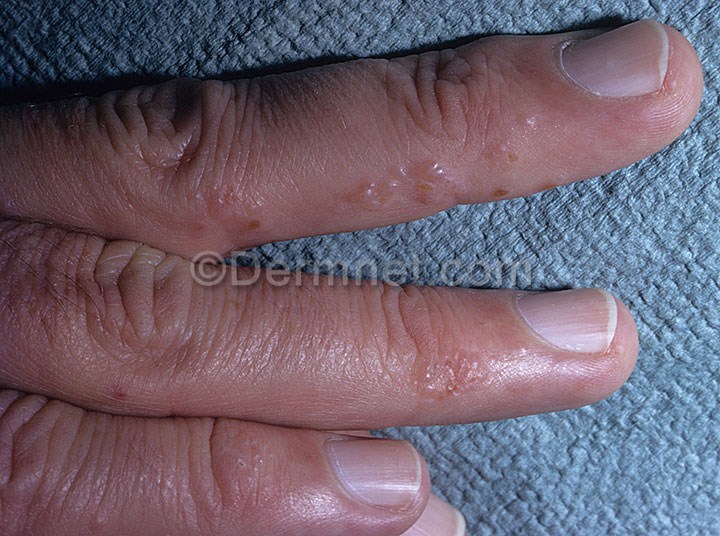
Disease: Eczema Photos